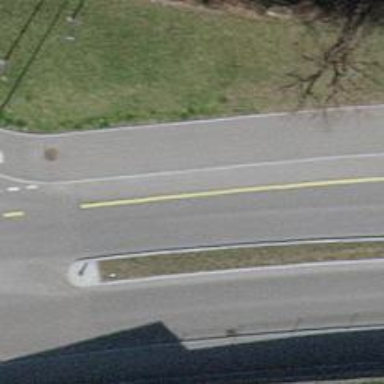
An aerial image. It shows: Secondary road with asphalt surface and cycle track on the right.